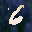
Label: 6